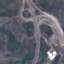
Land use / land cover class: Highway